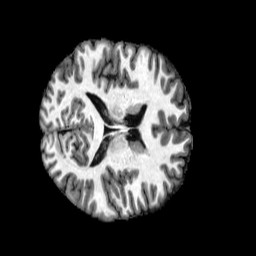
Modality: T1w
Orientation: axial
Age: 26
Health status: healthy
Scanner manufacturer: philips
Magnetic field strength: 3 T
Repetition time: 0.007891 s
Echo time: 0.003654 s